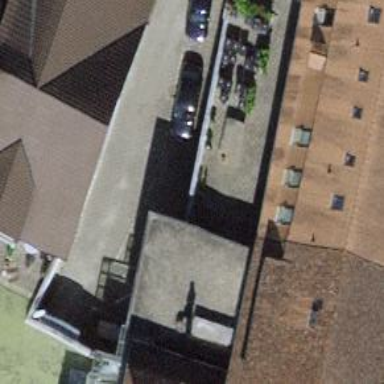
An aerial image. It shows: Hotel.